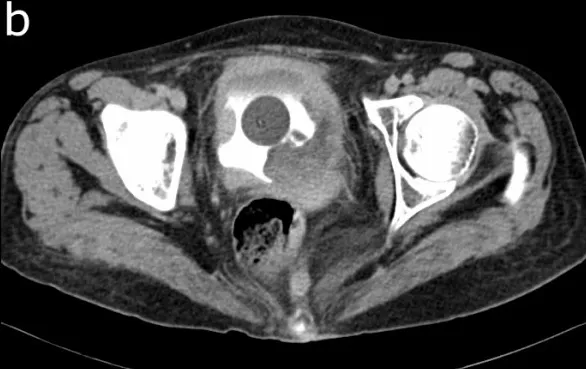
Computed tomography. Enhanced. CT of pelvis showing diffuse extensive thickening of bladder wall.
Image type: radiology (ct)